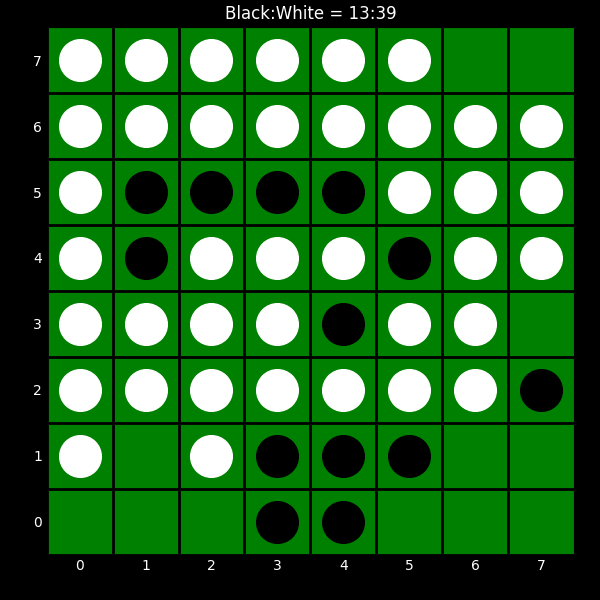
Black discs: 13
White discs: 39